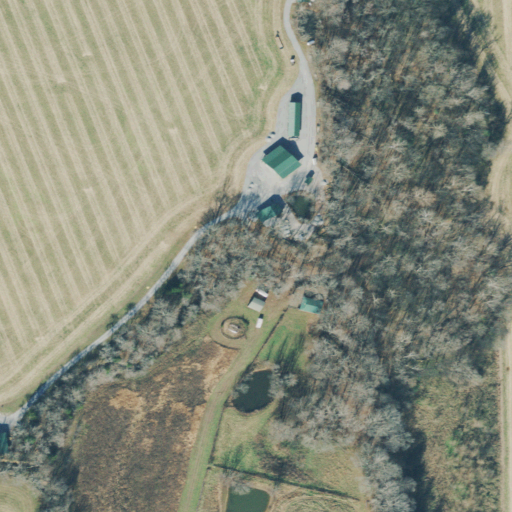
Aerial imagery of valley in Tennessee named Niblett Hollow containing cultivated crops, deciduous forest, pasture, woody wetlands, mixed forest, and open development